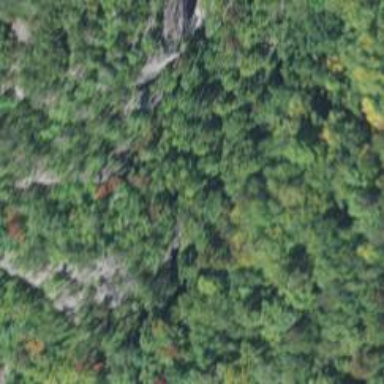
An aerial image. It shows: Cliff in nature.